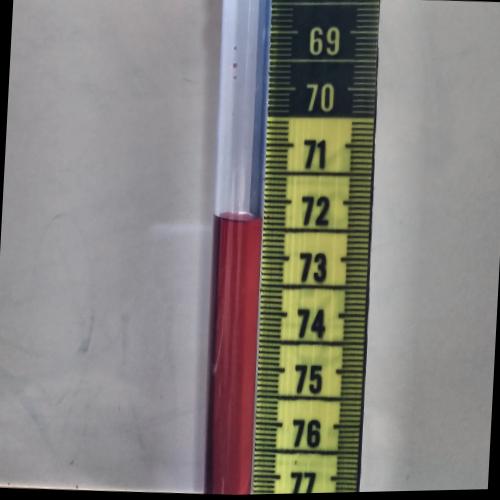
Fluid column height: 72.9 cm